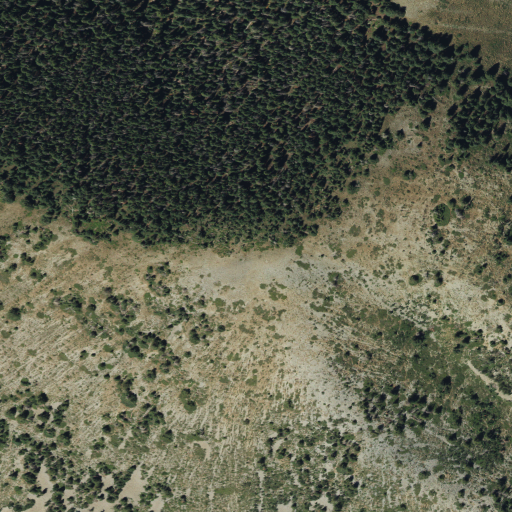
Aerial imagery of mountain in Utah named Mount Linnaeus containing evergreen forest, shrub, and deciduous forest